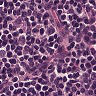
Metastatic tissue present: no